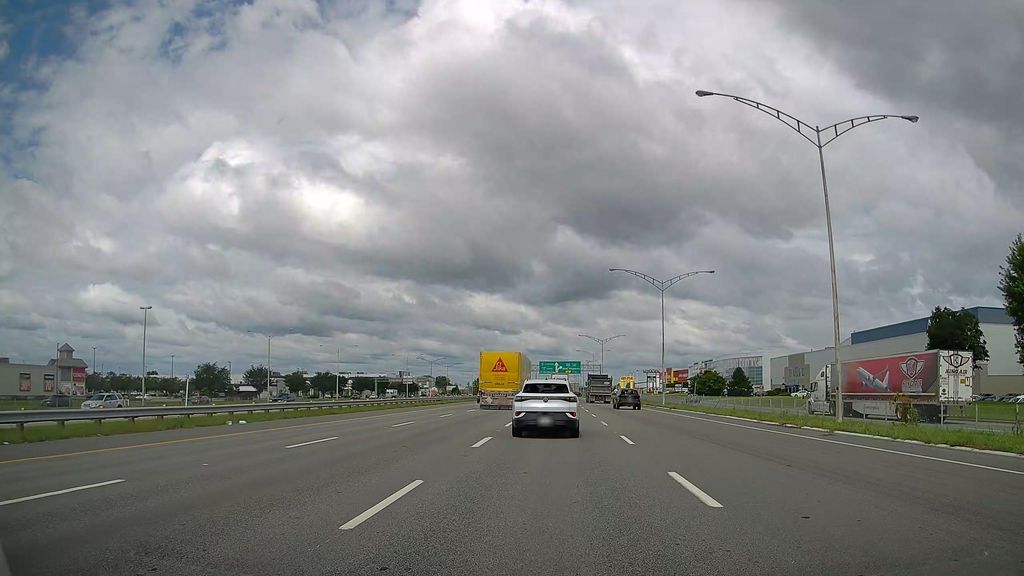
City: montreal